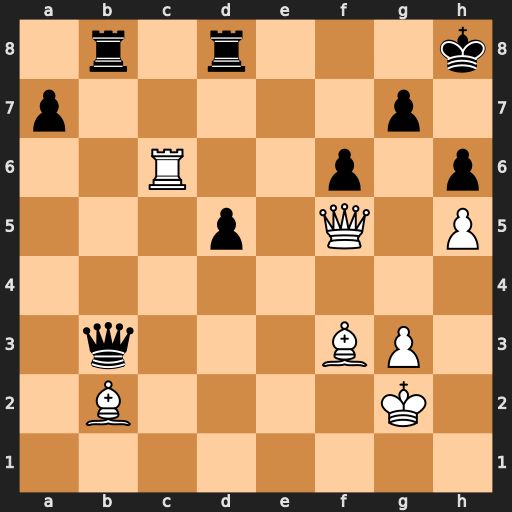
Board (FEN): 1r1r3k/p5p1/2R2p1p/3p1Q1P/8/1q3BP1/1B4K1/8
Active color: w
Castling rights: -
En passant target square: -
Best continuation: Bxf6 Qb7 Qf4